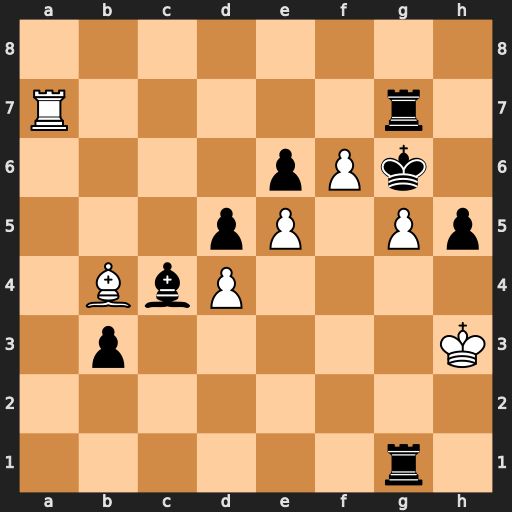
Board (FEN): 8/R5r1/4pPk1/3pP1Pp/1BbP4/1p5K/8/6r1
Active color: w
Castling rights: -
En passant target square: -
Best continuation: Rxg7+ Kf5 Ba3 Bf1+ Kh2 Rg2+ Kh1